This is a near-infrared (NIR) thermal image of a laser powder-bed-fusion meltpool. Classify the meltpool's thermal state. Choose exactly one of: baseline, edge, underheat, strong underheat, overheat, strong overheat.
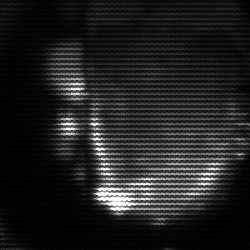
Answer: baseline